Question: I have data for free parking slots over hours and days.
Here's a random sample of 100.
'''
sl <- list(EmptySlots = c(7, 6, 20, 5, 16, 20, 24, 5, 24, 24, 15, 11,
8, 6, 13, 2, 21, 6, 1, 6, 9, 1, 8, 0, 20, 9, 20, 11, 22, 24,
1, 2, 12, 6, 8, 2, 23, 18, 8, 3, 20, 2, 1, 0, 5, 21, 1, 4, 20,
15, 24, 12, 4, 14, 2, 4, 20, 16, 2, 10, 2, 1, 24, 9, 22, 7, 6,
3, 20, 13, 1, 16, 12, 5, 2, 7, 4, 1, 6, 1, 1, 2, 0, 13, 24, 6,
13, 7, 24, 24, 15, 6, 10, 1, 2, 9, 5, 2, 11, 15), hour = c(8,
16, 23, 14, 18, 7, 17, 15, 19, 19, 17, 17, 16, 14, 17, 12, 19,
10, 10, 13, 16, 10, 16, 11, 12, 9, 0, 15, 16, 21, 10, 11, 17,
11, 16, 15, 23, 7, 16, 14, 18, 14, 14, 9, 15, 2, 10, 9, 19, 17,
20, 16, 12, 17, 12, 9, 23, 9, 15, 17, 10, 12, 18, 17, 18, 17,
13, 10, 7, 8, 10, 18, 11, 11, 12, 17, 12, 9, 14, 15, 10, 11,
10, 10, 20, 16, 18, 15, 21, 18, 17, 13, 8, 11, 15, 16, 11, 9,
12, 18))
'''
A quick way to calculate a LOESS function via 'ggplot2'.
'''
sl <- as.data.frame(sl)
library(ggplot2)
qplot(hour, EmptySlots, data=sl, geom="jitter") + theme_bw() + stat_smooth(size = 2)
'''

I.e. the line on the left and the right should be the same value if we were to estimate it this way.
Pointers on where to start will do fine.
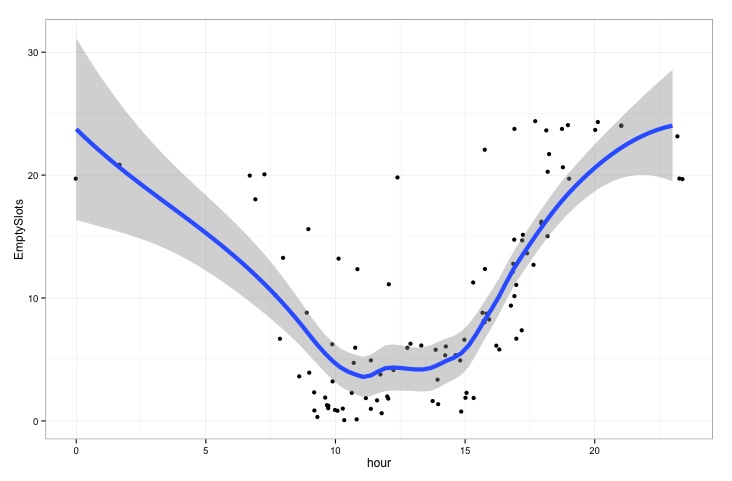
Answer: I'd be tempted just to replicate the data on either side:
'''
library(ggplot2)
empty <- c(7, 6, 20, 5, 16, 20, 24, 5, 24, 24, 15, 11, 8, 6, 13, 2, 21, 6, 1, 6, 9, 1, 8, 0, 20, 9, 20, 11, 22, 24, 1, 2, 12, 6, 8, 2, 23, 18, 8, 3, 20, 2, 1, 0, 5, 21, 1, 4, 20, 15, 24, 12, 4, 14, 2, 4, 20, 16, 2, 10, 2, 1, 24, 9, 22, 7, 6, 3, 20, 13, 1, 16, 12, 5, 2, 7, 4, 1, 6, 1, 1, 2, 0, 13, 24, 6, 13, 7, 24, 24, 15, 6, 10, 1, 2, 9, 5, 2, 11, 15)
hour <- c(8, 16, 23, 14, 18, 7, 17, 15, 19, 19, 17, 17, 16, 14, 17, 12, 19, 10, 10, 13, 16, 10, 16, 11, 12, 9, 0, 15, 16, 21, 10, 11, 17, 11, 16, 15, 23, 7, 16, 14, 18, 14, 14, 9, 15, 2, 10, 9, 19, 17, 20, 16, 12, 17, 12, 9, 23, 9, 15, 17, 10, 12, 18, 17, 18, 17, 13, 10, 7, 8, 10, 18, 11, 11, 12, 17, 12, 9, 14, 15, 10, 11, 10, 10, 20, 16, 18, 15, 21, 18, 17, 13, 8, 11, 15, 16, 11, 9, 12, 18)
emptyrep <- rep.int(empty,3)
hourrep <- c(hour,hour+24,hour-24)
sl <- data.frame(empty=emptyrep, hour=hourrep)
qplot(hour, empty, data=sl, geom="jitter") + theme_bw() + geom_smooth(method="loess",size = 1.5,span=0.2) + coord_cartesian(xlim=c(0,24))
'''

... just like joran said a few minutes earlier (woops)